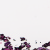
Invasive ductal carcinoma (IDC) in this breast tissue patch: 0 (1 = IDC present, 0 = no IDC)